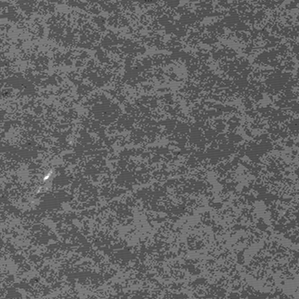
Label: frost